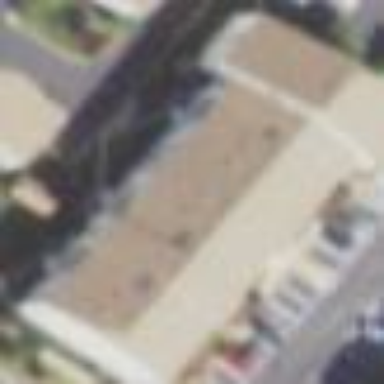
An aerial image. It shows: Building.